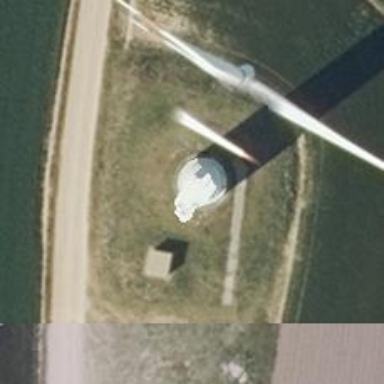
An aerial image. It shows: Wind generator using horizontal axis wind turbines.